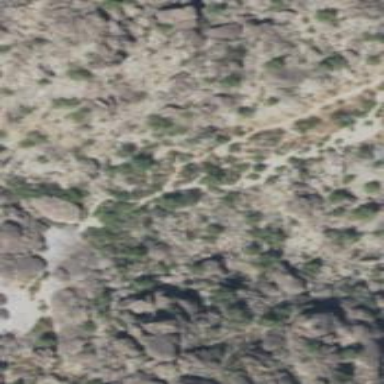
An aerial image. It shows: Hiking trail path.